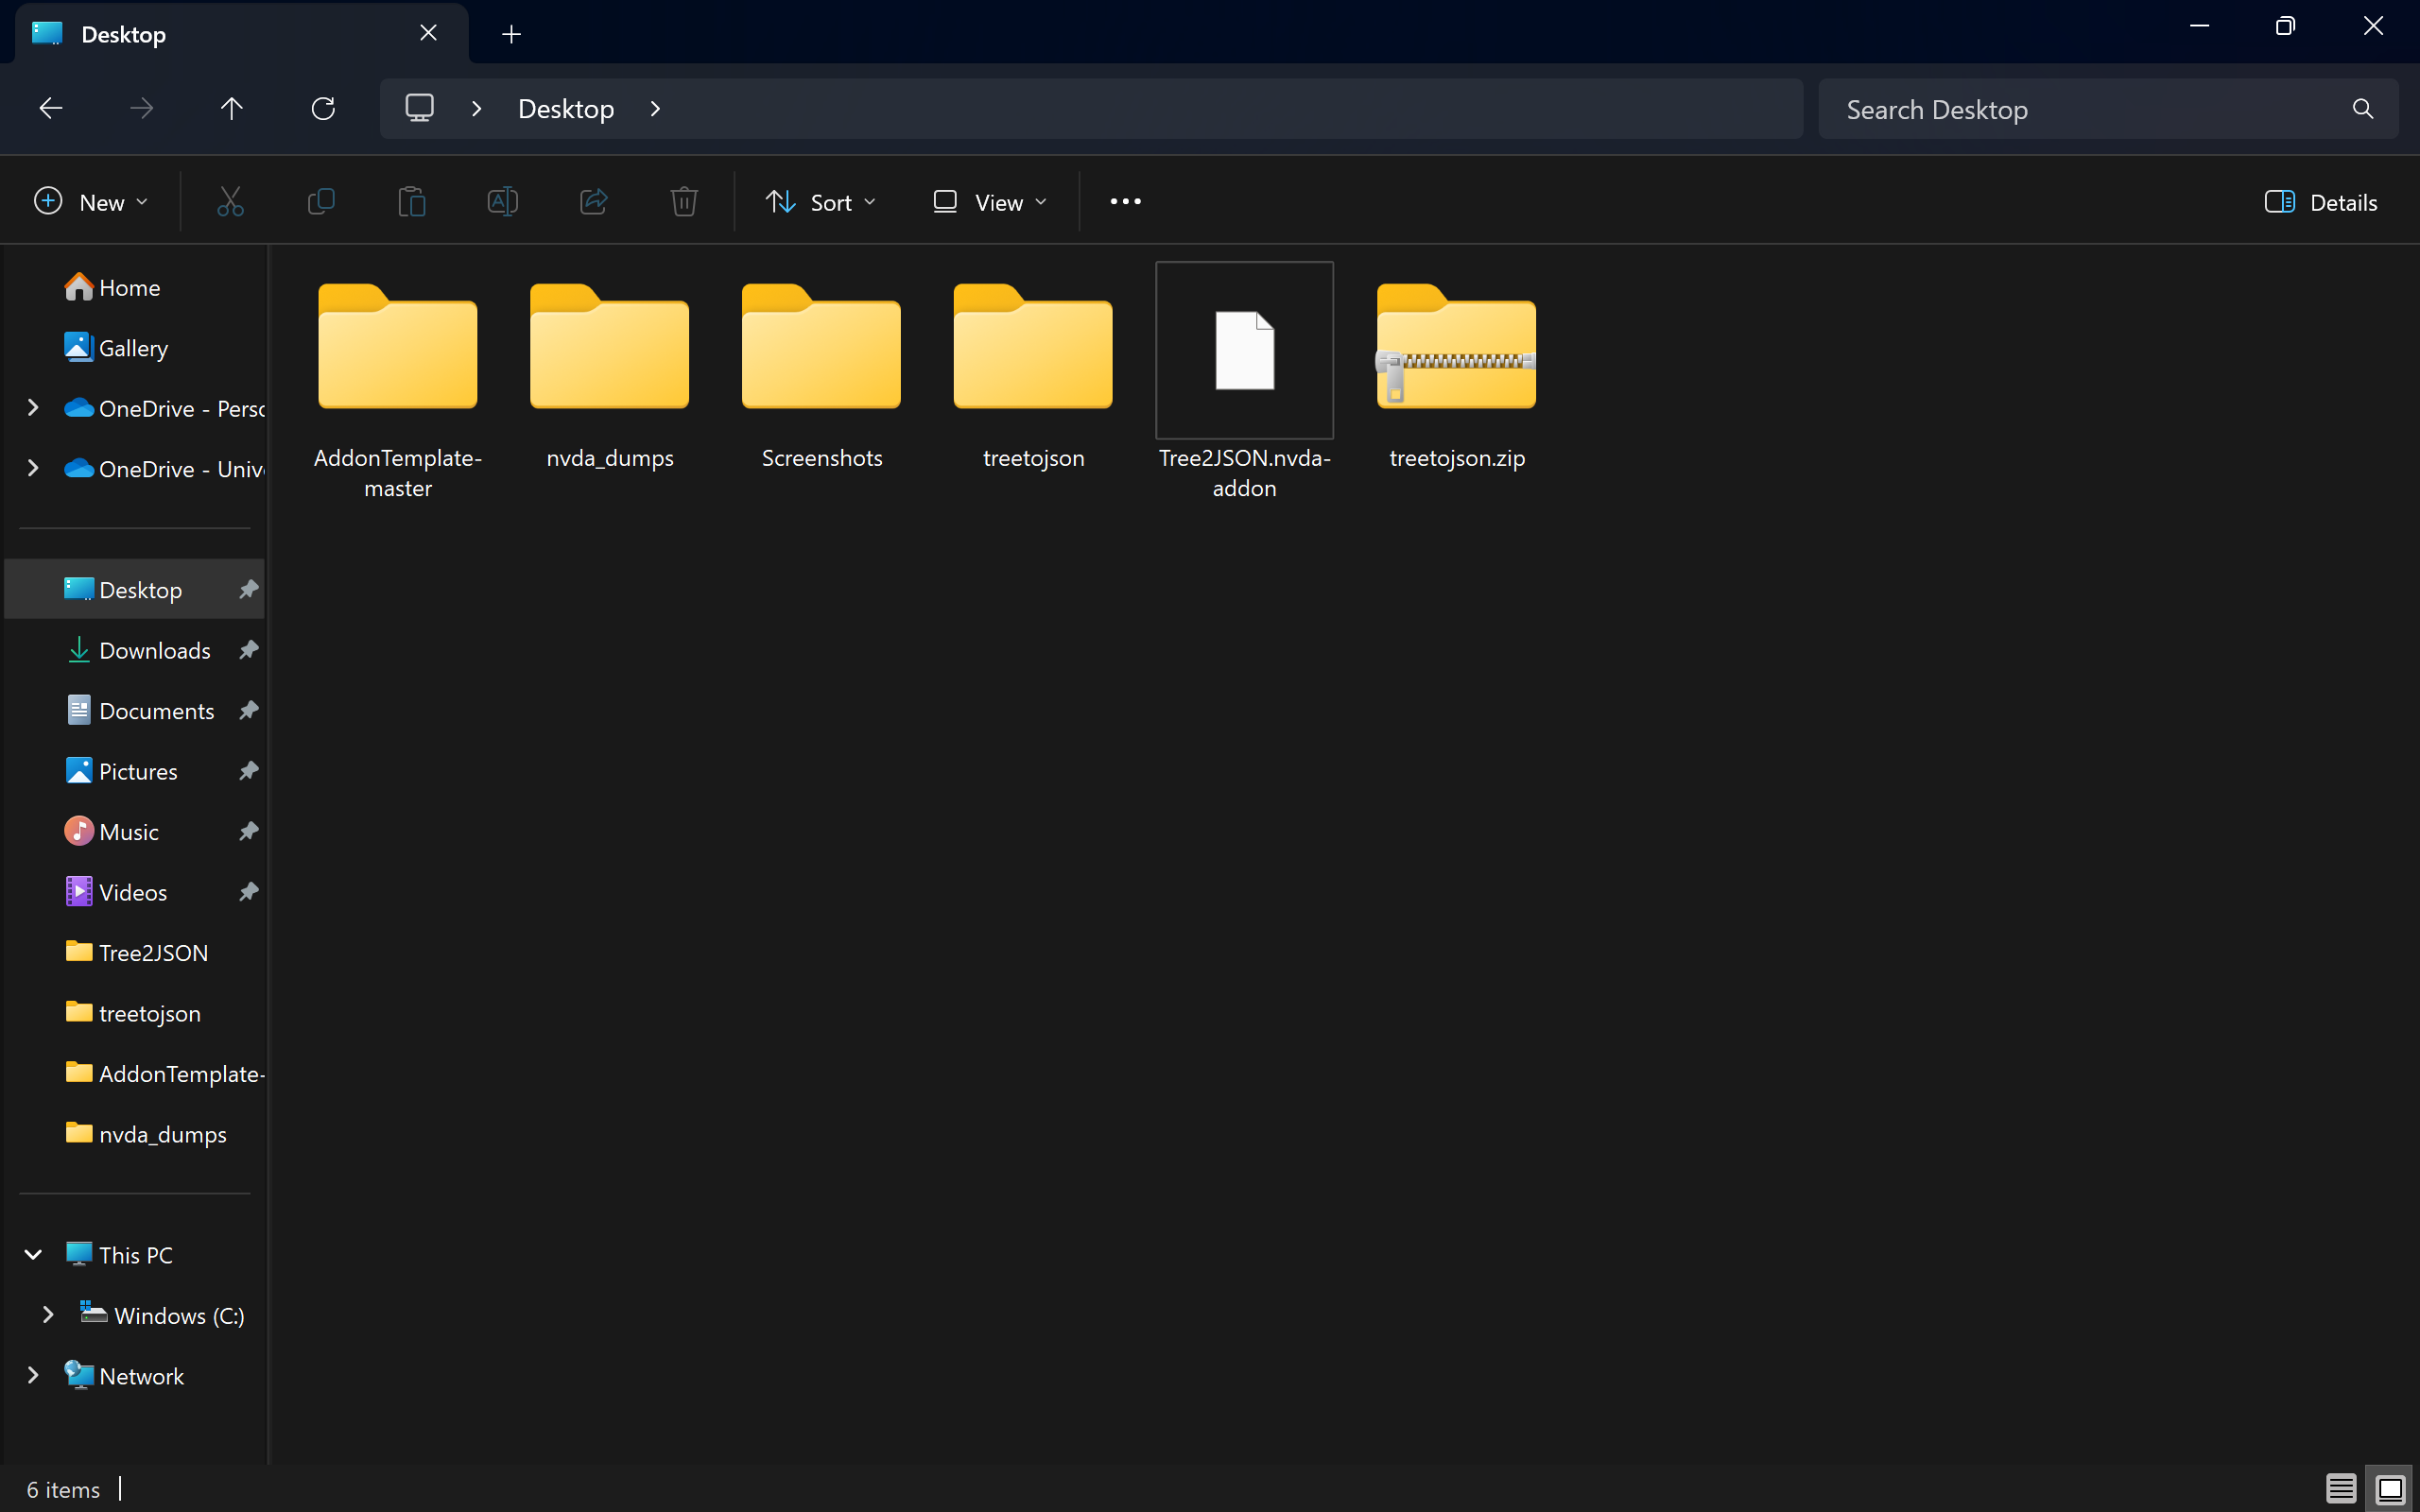
UI elements on screen:
"Desktop - window"
"Untitled document - Google Docs - window"
"System - menu bar - Contains commands to manipulate the window"
"System - menu item"
"title bar - value: Untitled document - Google Docs"
"Minimise - button - Moves the window out of the way"
"Maximise - button - Makes the window full screen"
"Close - button - Closes the window"
"Tom Holland and Gordon Ramsay Bond Over A Spicy Fried Chicken Sandwich - YouTube - window"
"System - menu bar - Contains commands to manipulate the window"
"System - menu item"
"title bar"
"Minimise - button - Moves the window out of the way"
"Maximise - button - Makes the window full screen"
"Close - button - Closes the window"
"Amazon.co.uk: Low Prices in Electronics, Books, Sports Equipment & more - window"
"System - menu bar - Contains commands to manipulate the window"
"System - menu item"
"title bar"
"Minimise - button - Moves the window out of the way"
"Maximise - button - Makes the window full screen"
"Close - button - Closes the window"
"Home - BBC News - window"
"System - menu bar - Contains commands to manipulate the window"
"System - menu item"
"title bar - value: Home - BBC News"
"Minimise - button - Moves the window out of the way"
"Maximise - button - Makes the window full screen"
"Close - button - Closes the window"
"window"
"Taskbar - pane"
"pane"
"Running applications - pane"
"System - menu bar - Contains commands to manipulate the window"
"System - menu item"
"Minimise - button - Moves the window out of the way"
"Restore - button - Puts a minimised or maximised window back to normal"
"Close - button - Closes the window"
"Desktop - window"
"Desktop - pane"
"window"
"pane"
"Explorer Pane - pane"
"pane"
"Folder Layout Pane - pane"
"Status bar - status bar"
"Property Field - grouping"
"View Modes - grouping"
"Control Host - pane"
"window"
"Shell Folder View - pane"
"Items View - list"
"Desktop - tab"
"graphic"
"Desktop - text"
"Close Tab - button"
" - text"
"Add New Tab - button"
" - text"
"UI element"
"Back - button - Back to Home"
" - text"
"Forward - button"
" - text"
"Up to "Desktop" (Alt + Up Arrow) - button"
" - text"
"Refresh "Desktop" (F5) - button"
" - text"
"grouping"
"Address Bar - edit"
"pane"
"Desktop - split button"
"button"
"graphic"
"toggle button"
"ChevronTextBlock - text"
"grouping"
"Desktop - split button"
"button"
"Desktop - text"
"button"
"ChevronTextBlock - text"
"grouping"
"Search Desktop - edit"
"pane"
"Search Desktop - text"
"Search - button"
" - text"
"UI element"
"New - button"
"graphic"
"New - text"
" - text"
"Cut - button - Move the selected items to the Clipboard."
"graphic"
"Copy - button - Copy the selected items to the Clipboard."
"graphic"
"Paste - button - Paste the contents of the Clipboard to the current location."
"graphic"
"Rename - button - Rename the selected item."
"graphic"
"Share - button"
"graphic"
"Delete - button - Move the selected items to the Recycle Bin or permanently delete them."
"graphic"
"Sort - button"
"graphic"
"Sort - text"
" - text"
"View - button"
"graphic"
"View - text"
" - text"
"More options - button"
" - text"
"UI element"
"Details - button - Show or hide the details pane."
"graphic"
"Details - text"
"System - menu bar"
"System - menu item"
"Minimise - button"
"Restore - button"
"Close - button"
"accessibility_dump_20250821_222952.json - Visual Studio Code - pane"
"pane"
"Minimize - button"
"Maximize - button"
"Restore - button"
"Close - button"
"pane"
"accessibility_dump_20250821_222952.json - Visual Studio Code - document"
"section"
"pane"
"window"
"UI element"
"DesktopWindowXamlSource - pane"
"pane"
"tab control"
"list"
"Windows PowerShell - tab"
"graphic"
"Windows PowerShell - text"
"Close Tab - button"
" - text"
"New Tab - split button - Press the button to open a new terminal tab with your default profile. O..."
" - button"
" - text"
"More options - button"
"button"
" - text"
"button"
" - text"
"button"
" - text"
"UI element"
"Windows PowerShell - terminal"
"Vertical - scroll bar - value: 0"
"Vertical Small Decrease - button"
" - text"
"Vertical Large Increase - button"
"Vertical Small Increase - button"
" - text"
"System - menu bar"
"System - menu item"
"Minimise - button"
"Maximise - button"
"Close - button"